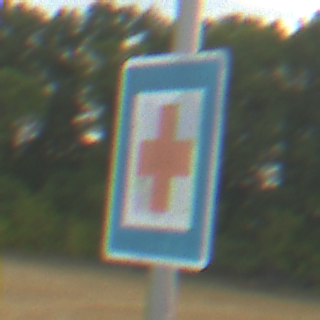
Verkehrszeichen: ErsteHilfe
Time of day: SunriseSunset
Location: Outdoor (RoadRail)
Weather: PartlyCloudy
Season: NotSpecified
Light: Natural